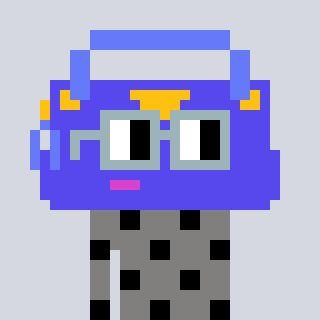
a pixel art character with square dark gray glasses, a bag-shaped head and a bluegrey-colored body on a cool background